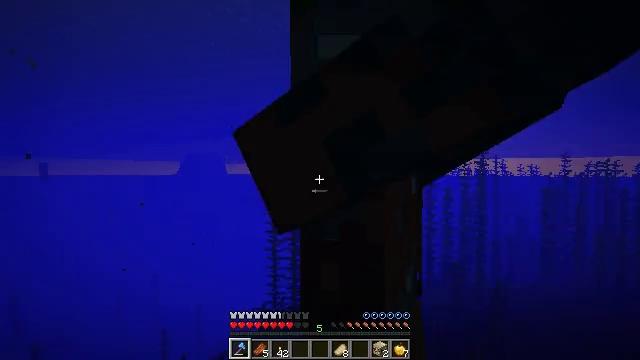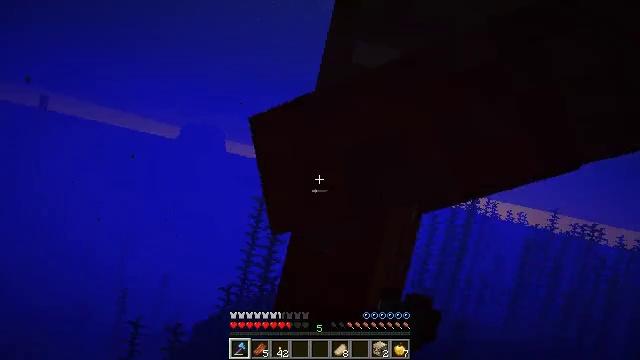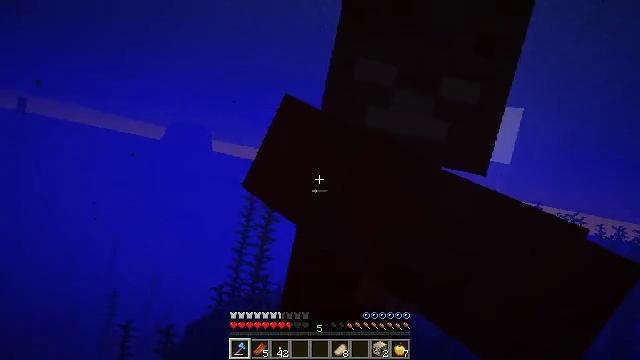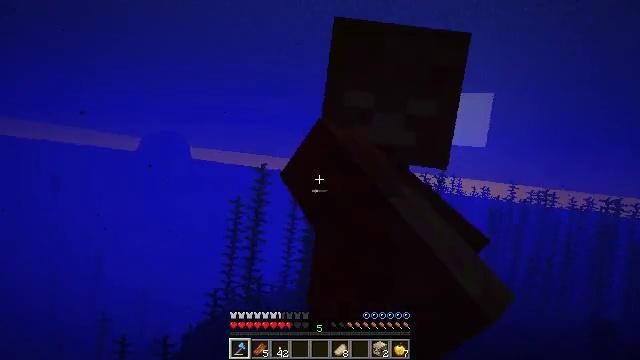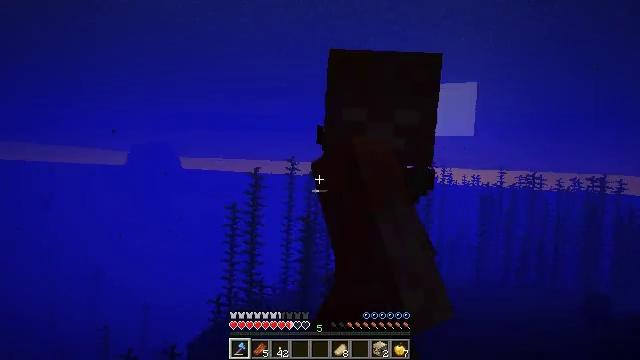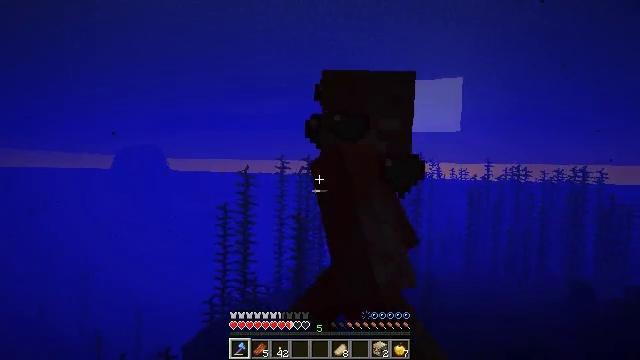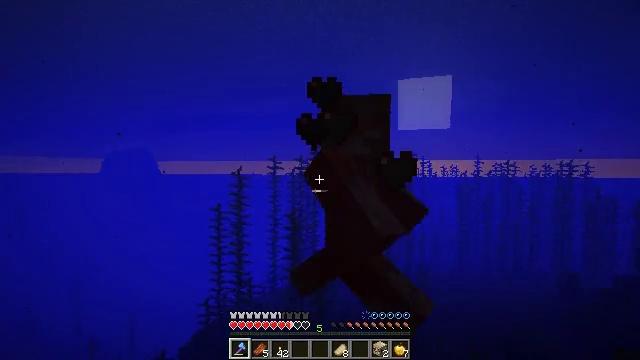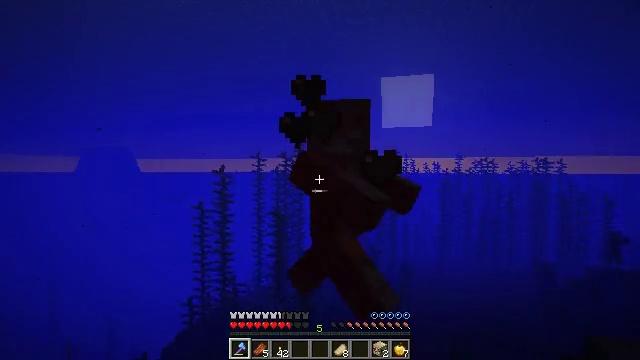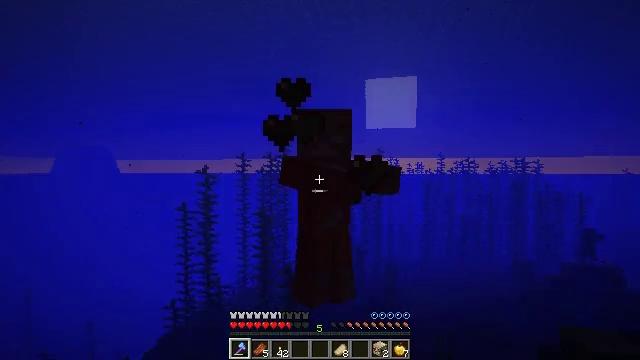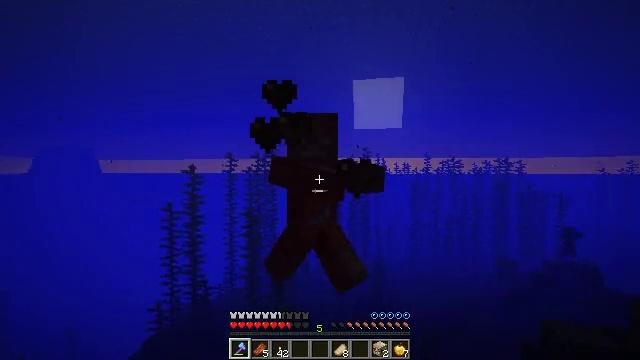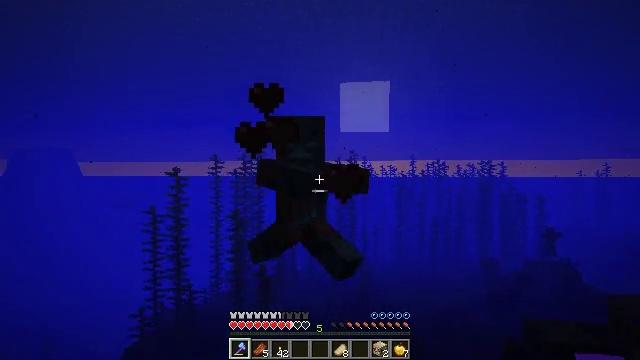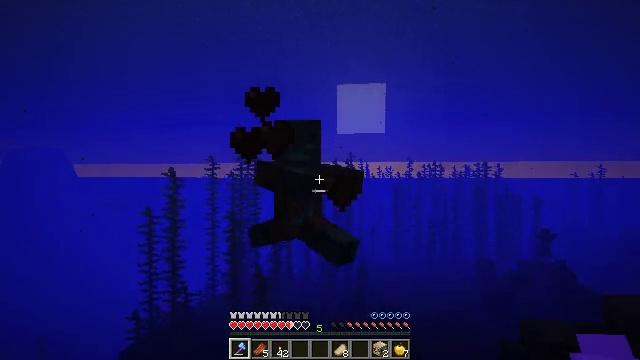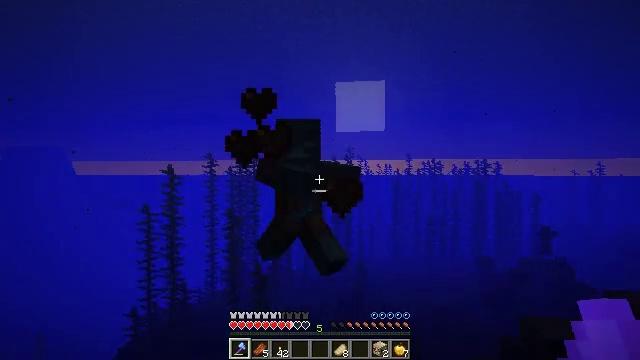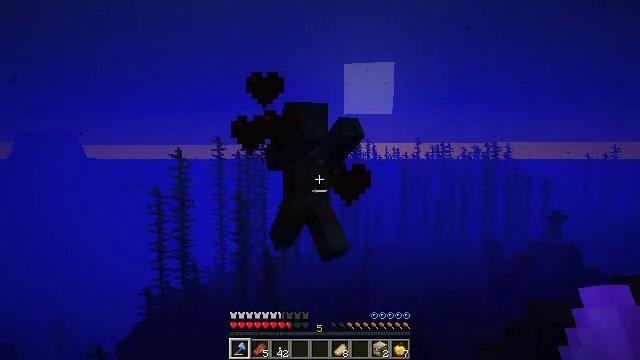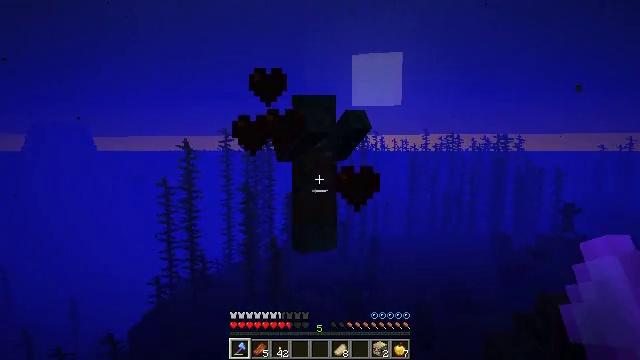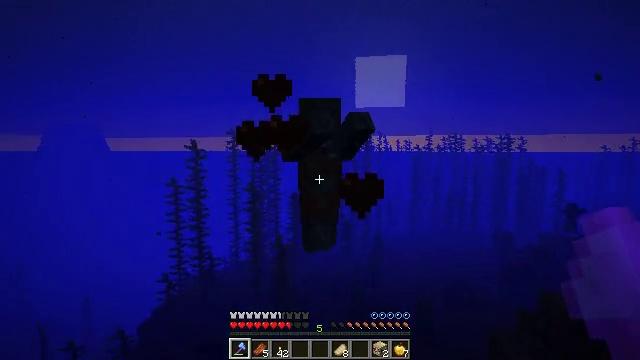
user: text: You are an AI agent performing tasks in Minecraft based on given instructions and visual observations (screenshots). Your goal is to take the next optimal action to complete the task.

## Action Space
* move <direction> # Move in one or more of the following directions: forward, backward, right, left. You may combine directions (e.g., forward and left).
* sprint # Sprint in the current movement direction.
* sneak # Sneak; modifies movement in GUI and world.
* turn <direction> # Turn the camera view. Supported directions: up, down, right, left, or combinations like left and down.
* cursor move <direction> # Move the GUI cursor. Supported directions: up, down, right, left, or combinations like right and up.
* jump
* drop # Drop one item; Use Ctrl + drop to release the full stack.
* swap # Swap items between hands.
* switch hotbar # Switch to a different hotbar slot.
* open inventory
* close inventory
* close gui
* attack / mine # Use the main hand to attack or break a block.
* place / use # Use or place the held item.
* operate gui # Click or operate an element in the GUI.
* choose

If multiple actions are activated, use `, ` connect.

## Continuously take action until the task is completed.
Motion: motion action
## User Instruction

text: Combat the drowned.
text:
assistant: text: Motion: turn right
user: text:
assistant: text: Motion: turn right
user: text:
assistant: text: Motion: turn right
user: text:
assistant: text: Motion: move forward, turn right
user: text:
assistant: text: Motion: move forward, turn right
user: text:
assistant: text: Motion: move forward, turn right
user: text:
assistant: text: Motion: move forward, turn right
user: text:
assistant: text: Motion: move forward, turn right
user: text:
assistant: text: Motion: move forward, turn right
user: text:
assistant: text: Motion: move forward, turn right
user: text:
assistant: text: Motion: move forward
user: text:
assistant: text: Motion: move forward
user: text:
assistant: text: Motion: move forward, turn left and down
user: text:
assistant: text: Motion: move forward, sprint, turn left and down
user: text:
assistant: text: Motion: move forward, sprint
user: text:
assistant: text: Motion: move forward, sprint
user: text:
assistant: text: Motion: move forward, sprint
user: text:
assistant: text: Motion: move forward, sprint
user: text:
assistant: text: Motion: move forward, sprint, turn right and up
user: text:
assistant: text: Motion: move forward, sprint, turn right and up
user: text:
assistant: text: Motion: move forward, sprint, turn right and up
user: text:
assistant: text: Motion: move forward, sprint, turn up
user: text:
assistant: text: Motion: move forward, sprint, turn up
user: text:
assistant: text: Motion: move forward, turn up
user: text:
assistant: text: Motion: move forward
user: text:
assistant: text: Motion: move forward, sprint
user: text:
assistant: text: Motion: move forward, sprint
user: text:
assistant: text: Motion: move forward, sprint
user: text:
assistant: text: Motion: move forward
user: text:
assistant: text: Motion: move forward